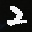
Label: 2